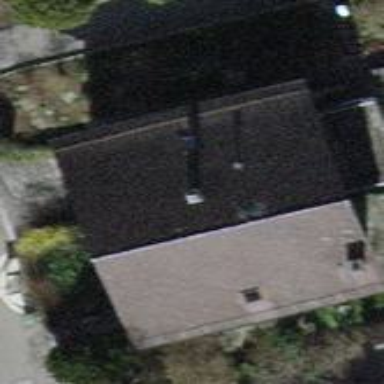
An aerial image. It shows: Building with tiled roof.